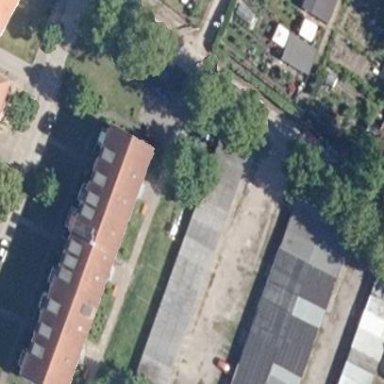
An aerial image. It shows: Group of garages.